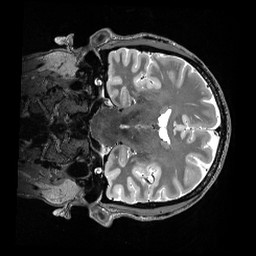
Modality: T2w
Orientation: coronal
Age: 46
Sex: male
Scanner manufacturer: siemens
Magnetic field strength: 3 T
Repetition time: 3.2 s
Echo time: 0.56 s